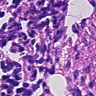
Metastatic tissue present: no